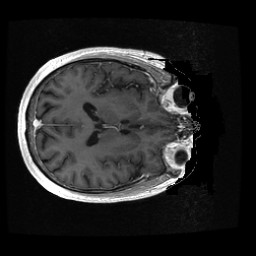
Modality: T1w
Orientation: axial
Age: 61
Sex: male
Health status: ill